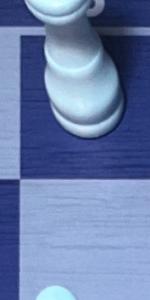
Label: Empty